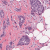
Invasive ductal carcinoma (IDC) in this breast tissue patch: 1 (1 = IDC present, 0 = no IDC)